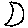
Label: moon